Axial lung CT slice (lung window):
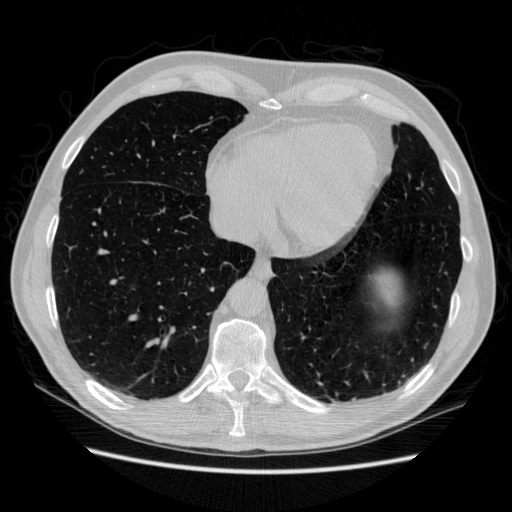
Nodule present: no